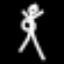
Label: angel